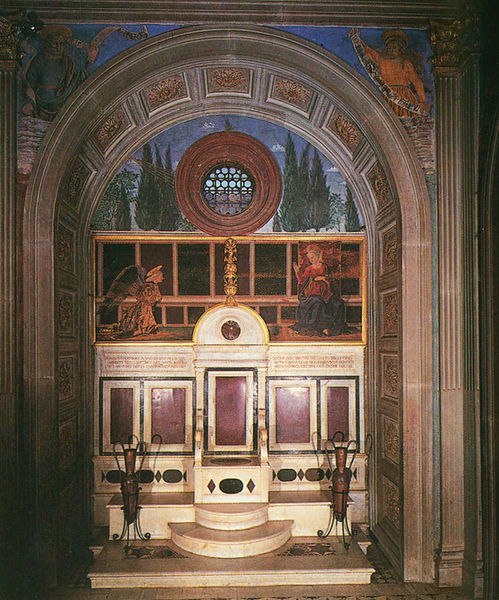
Titel: Erzengel Gabriel
Künstler: Wienand von Steeg
Schlagwörter: blau, mann, weiß, bäume, braun, fenster, frankreich, marmor, schwarz, rot, architektur, kirche, rund, amphoren, engel, spanien, bilder, sitz, bogen, italien, rundbogen, treppe, thron, wandmalerei, vasen, stufen, podest, nische, rundfenster, altar, heiligenschein, kreuze, kapelle, platten, pinien, balu, heilige, maria, ikone, verkündigung, elfenbein, mamor, oculus, spruchband, gabriel, gewolbe, zyperssen, ablau, baöume, zyperessen, inarsien